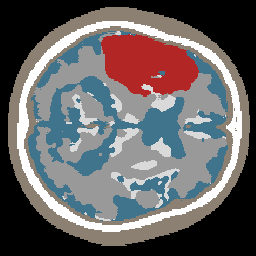
Label: lesion